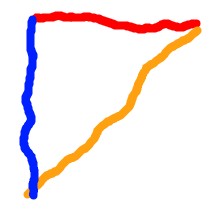
Shape: triangle